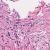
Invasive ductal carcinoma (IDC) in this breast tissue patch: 0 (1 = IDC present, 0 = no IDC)